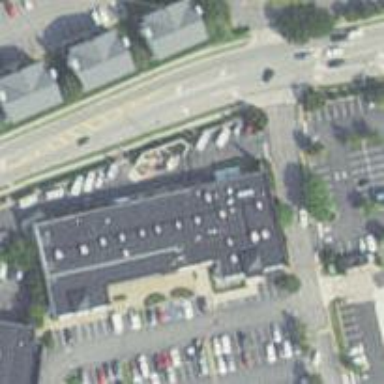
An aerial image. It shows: Commercial building.